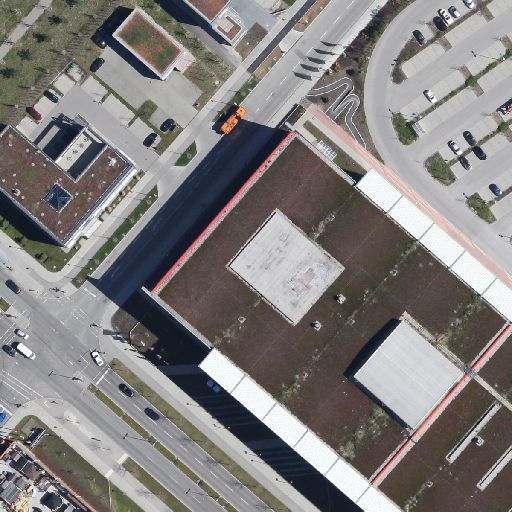
Referring expression: vehicle driving on the road